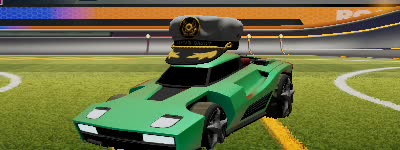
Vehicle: breakout